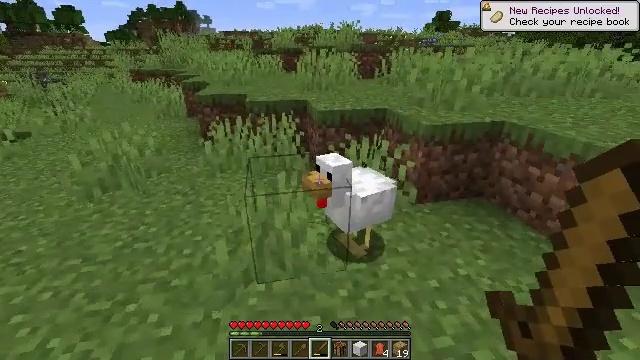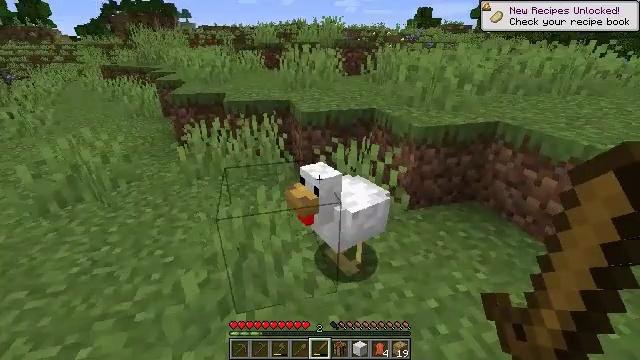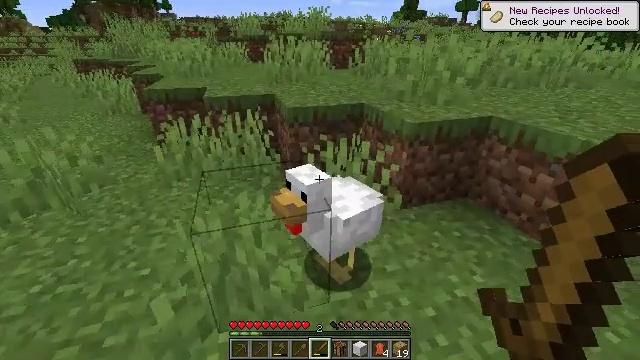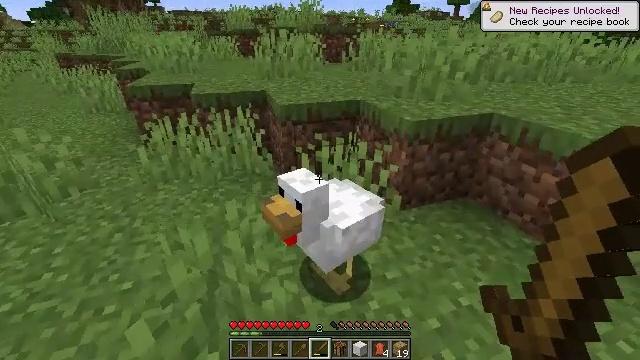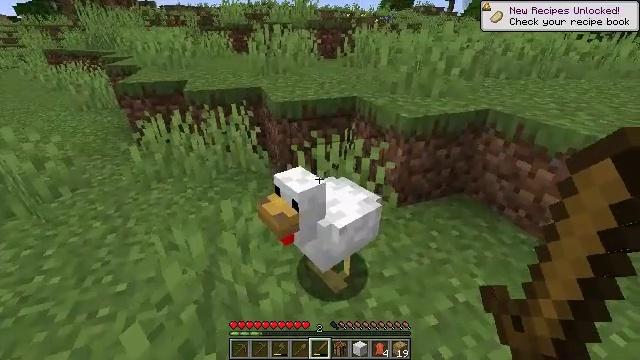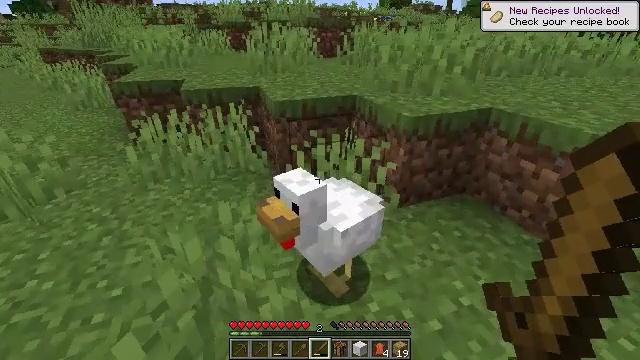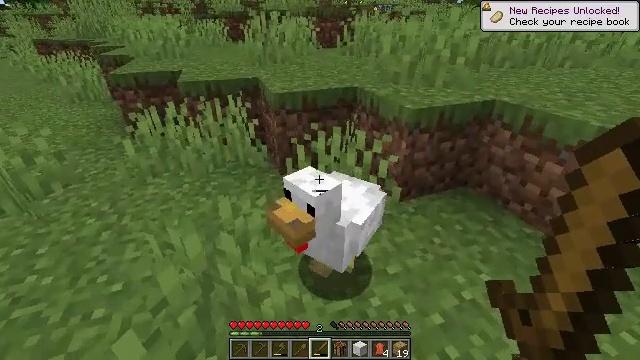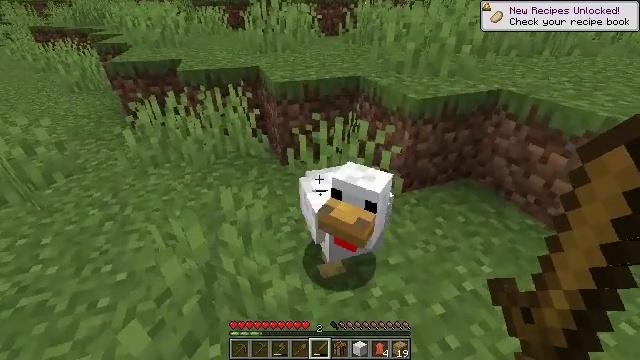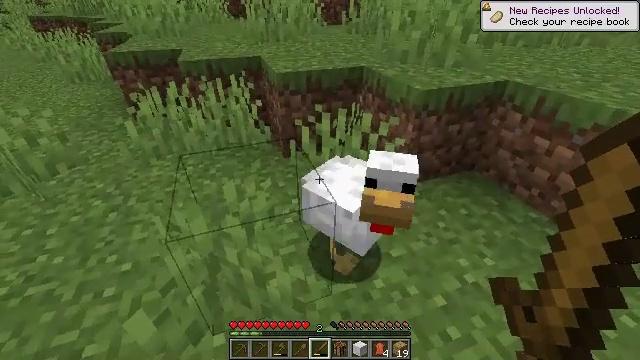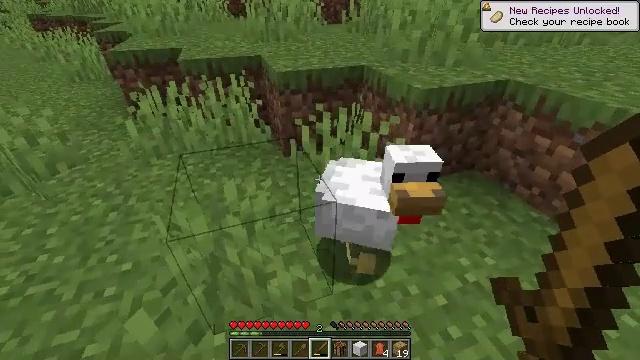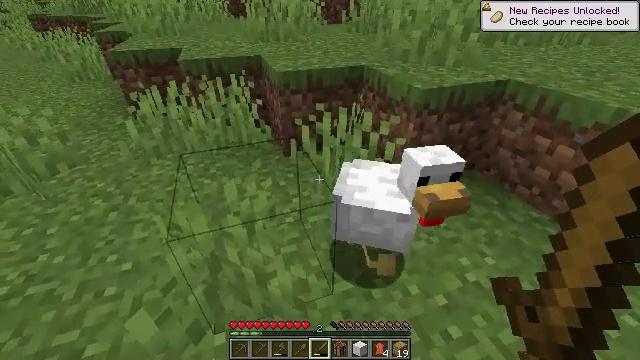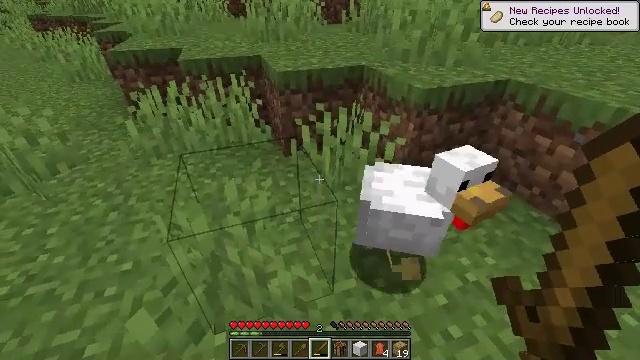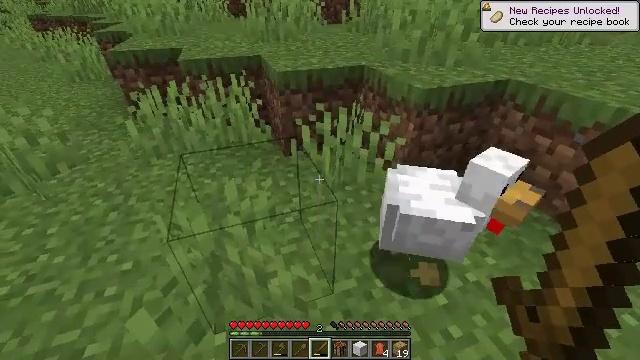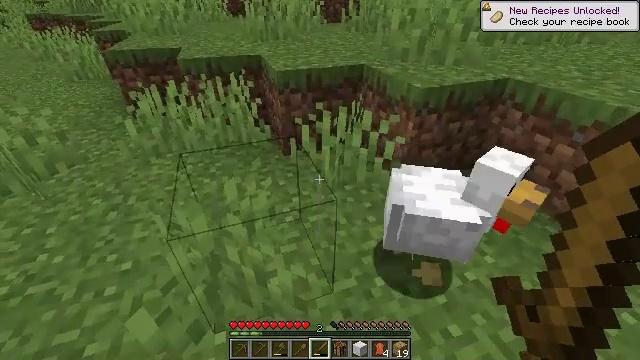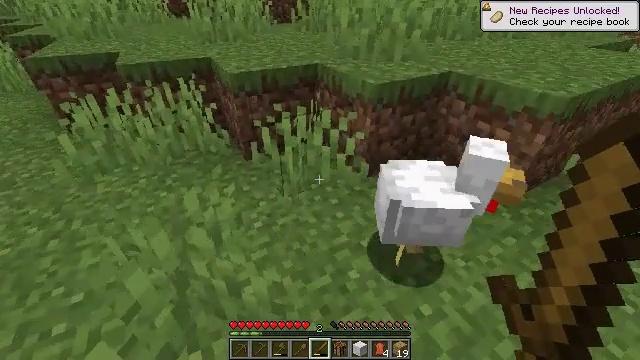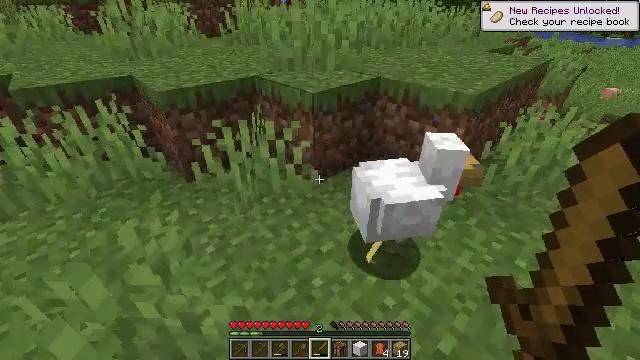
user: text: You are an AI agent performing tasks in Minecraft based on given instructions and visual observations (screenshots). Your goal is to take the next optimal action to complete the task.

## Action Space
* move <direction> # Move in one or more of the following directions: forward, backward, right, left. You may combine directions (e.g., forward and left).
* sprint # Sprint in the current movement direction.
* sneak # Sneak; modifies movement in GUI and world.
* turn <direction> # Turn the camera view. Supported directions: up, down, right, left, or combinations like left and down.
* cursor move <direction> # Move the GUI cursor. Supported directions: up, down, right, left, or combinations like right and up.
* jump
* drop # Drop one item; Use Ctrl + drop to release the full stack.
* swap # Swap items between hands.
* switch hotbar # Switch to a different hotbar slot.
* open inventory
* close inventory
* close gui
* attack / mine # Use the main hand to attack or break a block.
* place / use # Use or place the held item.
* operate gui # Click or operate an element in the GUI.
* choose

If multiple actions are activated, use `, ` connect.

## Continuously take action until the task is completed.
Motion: motion action
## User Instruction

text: Mine the grass in the plains.
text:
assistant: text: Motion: move forward, turn right
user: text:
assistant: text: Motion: move forward, turn right and down
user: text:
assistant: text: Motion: turn right and down
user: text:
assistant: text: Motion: turn right
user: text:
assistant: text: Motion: no_op
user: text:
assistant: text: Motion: turn down
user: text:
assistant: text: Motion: turn down
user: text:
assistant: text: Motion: turn down
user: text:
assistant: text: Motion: no_op
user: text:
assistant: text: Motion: no_op
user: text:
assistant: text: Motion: no_op
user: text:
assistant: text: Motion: no_op
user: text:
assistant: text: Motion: no_op
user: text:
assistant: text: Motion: turn right
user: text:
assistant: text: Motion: turn right and up
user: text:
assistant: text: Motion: turn right and up
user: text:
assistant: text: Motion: turn right
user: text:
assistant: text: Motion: turn right
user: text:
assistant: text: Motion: turn right
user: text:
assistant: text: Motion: no_op
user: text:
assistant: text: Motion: no_op
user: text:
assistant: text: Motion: attack / mine
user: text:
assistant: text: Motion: move forward, turn right, attack / mine
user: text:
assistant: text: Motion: move forward, turn right, attack / mine
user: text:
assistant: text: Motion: move forward, turn right
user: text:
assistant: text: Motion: move forward, turn right
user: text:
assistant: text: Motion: move forward, turn right
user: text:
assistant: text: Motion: no_op